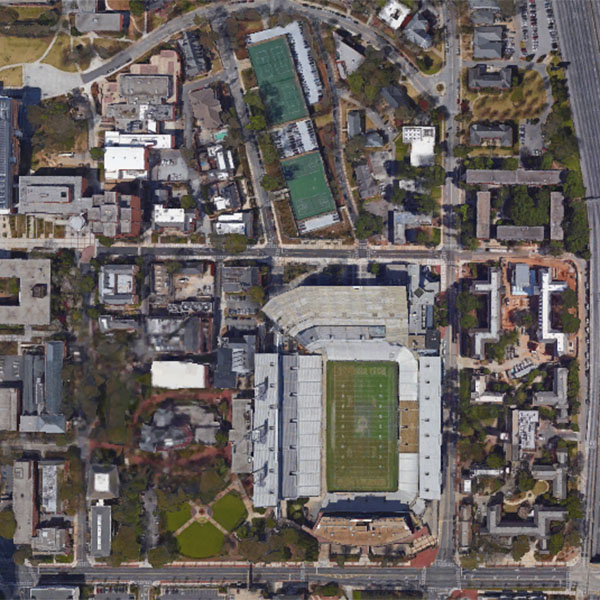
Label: School